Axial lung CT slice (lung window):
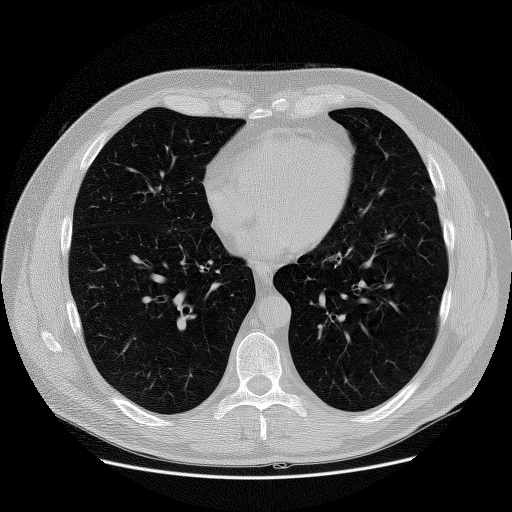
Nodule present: no